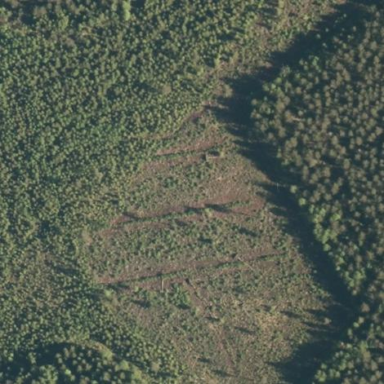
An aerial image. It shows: Logging area surrounded by scrub vegetation.